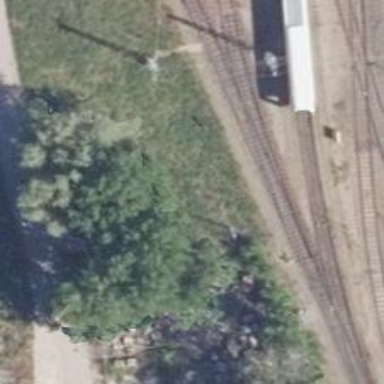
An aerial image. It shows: Railway switch.